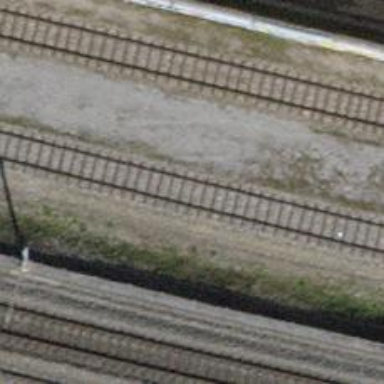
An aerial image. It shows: Single-track spur railway line.